Interaction volume radius: 10 \u00c5
Interaction volume height: 10 \u00c5
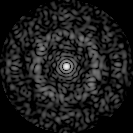
Disorder parameter: 0.7853